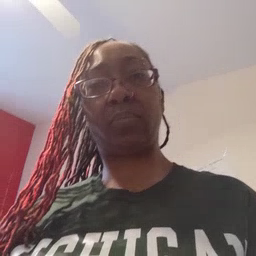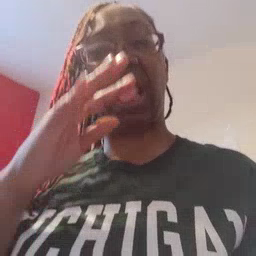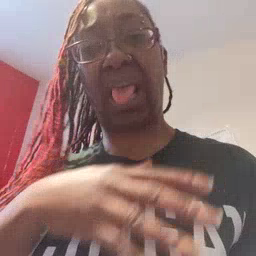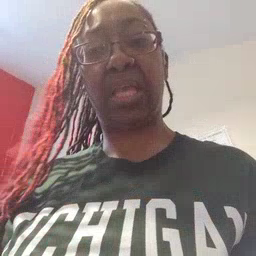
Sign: yucky